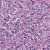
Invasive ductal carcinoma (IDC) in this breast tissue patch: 1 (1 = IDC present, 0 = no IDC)